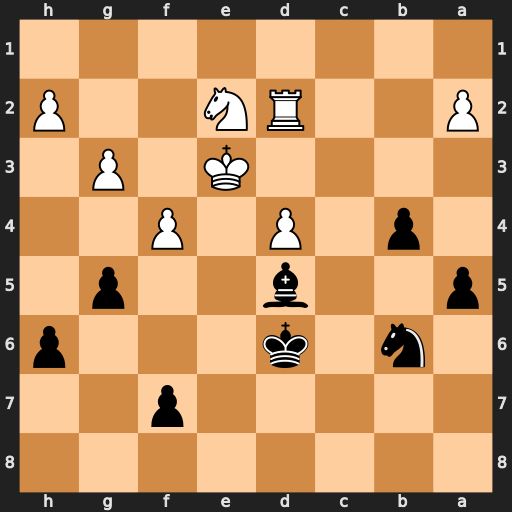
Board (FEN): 8/5p2/1n1k3p/p2b2p1/1p1P1P2/4K1P1/P2RN2P/8
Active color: b
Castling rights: -
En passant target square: -
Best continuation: Nc4+ Kd3 Nxd2